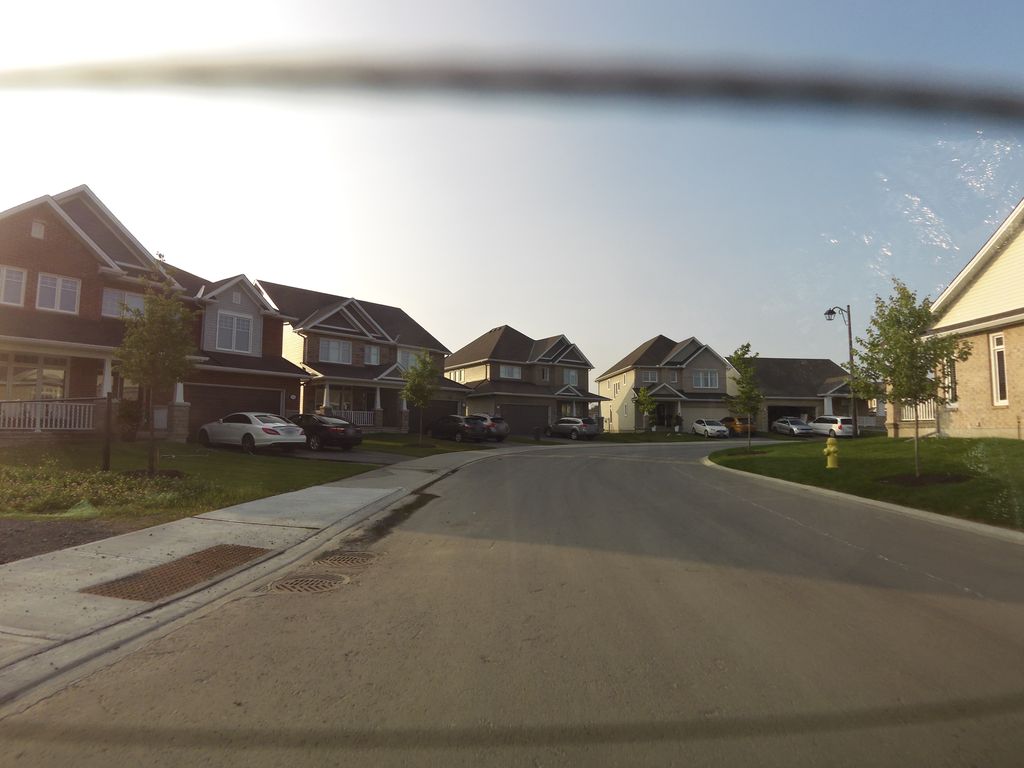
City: ottawa-gatineau